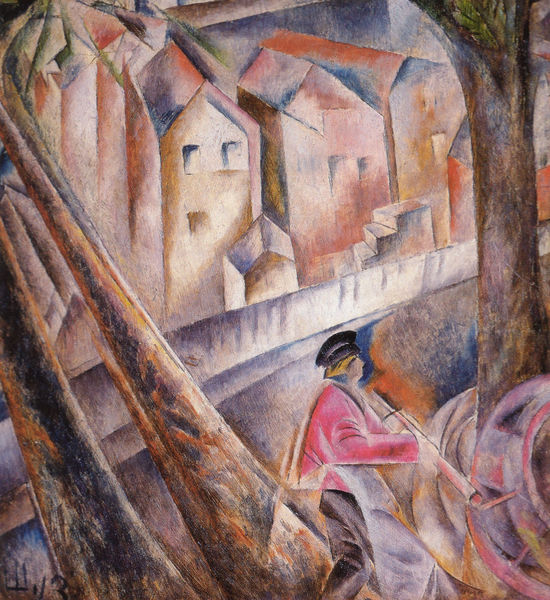
Titel: Stadtlandschaft (Hauswart)
Künstler: A.V. Sevcenko
Standort: Sankt Petersburg
Institution: Staatliches Russisches Museum
Schlagwörter: baum, blau, blätter, mann, schatten, weiß, baumstämme, bäume, gelb, kubismus, kubistisch, stadt, bewegung, braun, bunt, fenster, grau, hintergrund, hut, licht, orange, pastell, schwarz, strasse, vordergrund, dach, gebäude, haus, rot, weg, zaun, malerei, kappe, mütze, arm, mensch, baumstamm, häuser, stamm, gewand, haare, blatt, rosa, pferd, reiter, stock, sattel, schürze, stab, abstrakt, modern, dorf, dächer, mauer, formen, lila, stämme, treppe, stufe, stufen, gestalt, futurismus, eckig, form, uniform, helm, bauhaus, zigarette, hellgrau, stadtmauer, purpur, pastellig, trompete, dcäher, kantig, feininger, italiener, bbäume, postbote, kubsimus, hausmeister, abtsrakt, diapharn